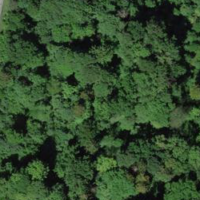
EUNIS habitat code: 41
Species observed at this site:
Prunus padus